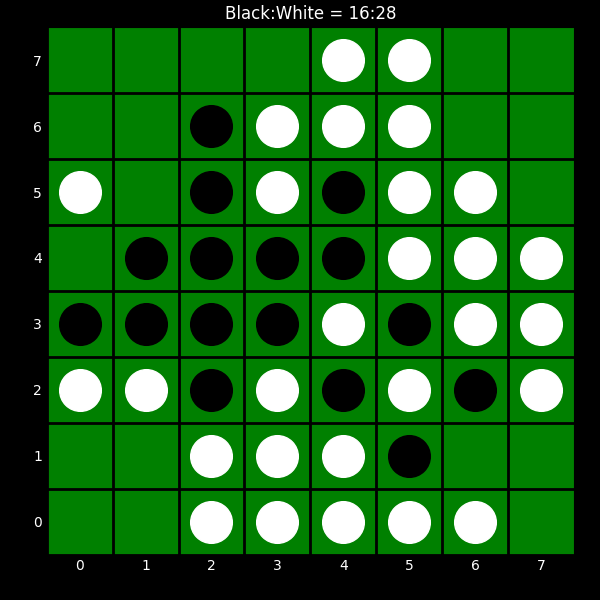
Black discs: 16
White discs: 28